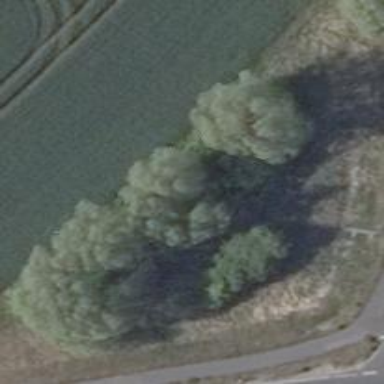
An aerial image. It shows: Deciduous broadleaved tree.